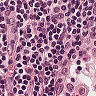
Metastatic tissue present: no